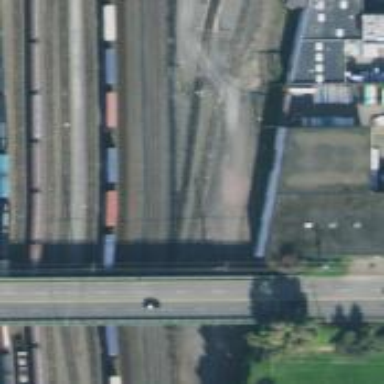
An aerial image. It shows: Railway yard in service.